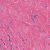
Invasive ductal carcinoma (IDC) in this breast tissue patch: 0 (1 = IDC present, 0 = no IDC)